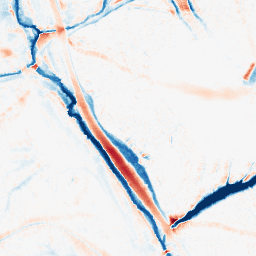
Category: morphological
Decomposition family: morphological_ellipse
Decomposition parameters: operation: average
width: 20
height: 20
Upsampling method: quintic
Upsampling parameters: scale: 4
Upsampling scale: 4